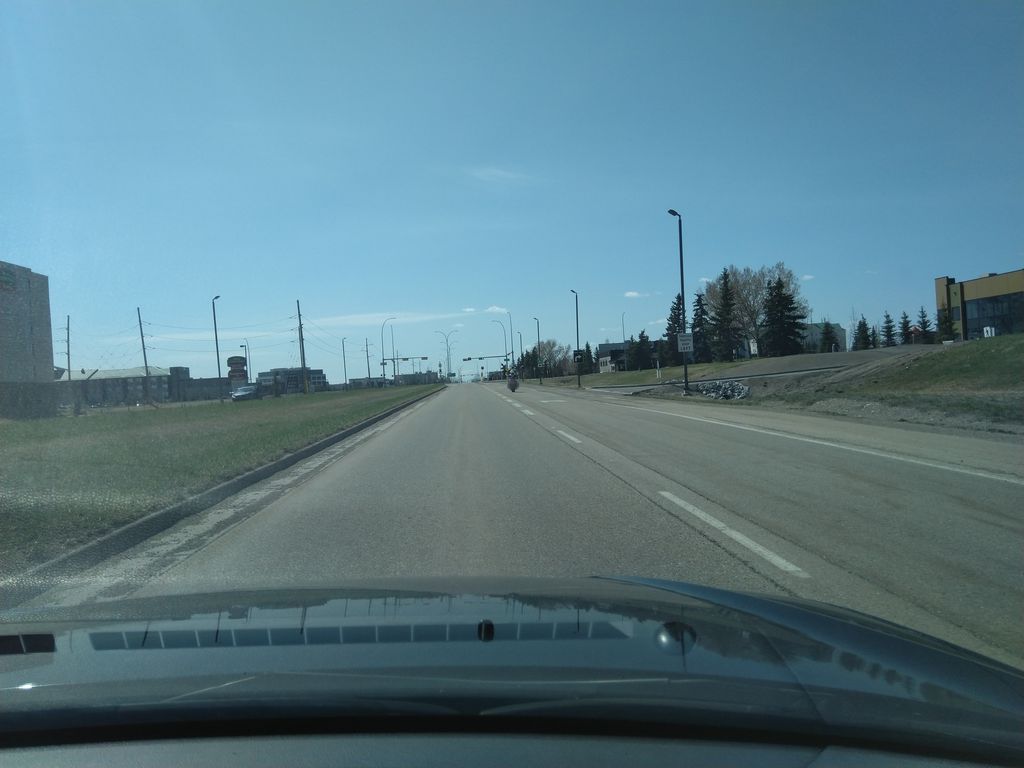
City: calgary